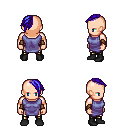
a pixel art fantasy rpg character, male body template, human, light skin, chain tabard jacket, gold greaves, blue long mohawk hairstyle, cloth bracers, black shoes, four views (front, back, left, right), 2x2 character sprite sheet, small pixel art, hard edges, no anti-aliasing